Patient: sex M, age 54
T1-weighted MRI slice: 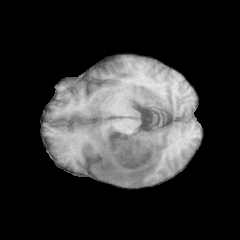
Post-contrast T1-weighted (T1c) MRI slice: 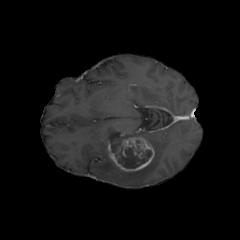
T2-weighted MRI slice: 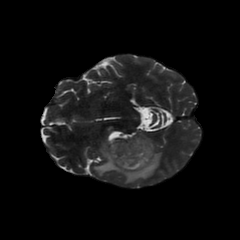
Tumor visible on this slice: yes
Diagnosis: Glioblastoma, IDH-wildtype
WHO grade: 4